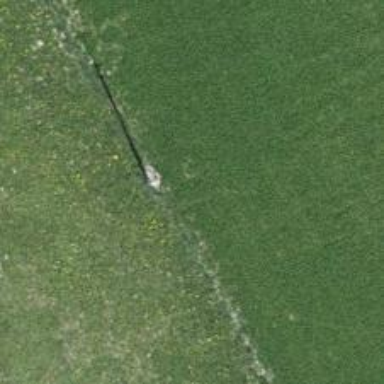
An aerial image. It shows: Power pole.